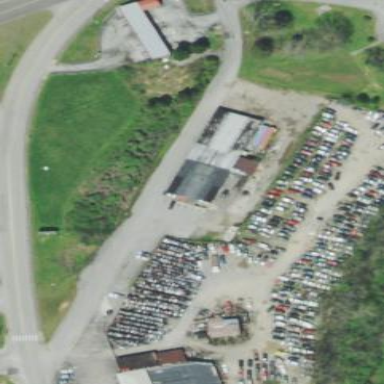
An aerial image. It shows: Industrial area designated as scrap yard.